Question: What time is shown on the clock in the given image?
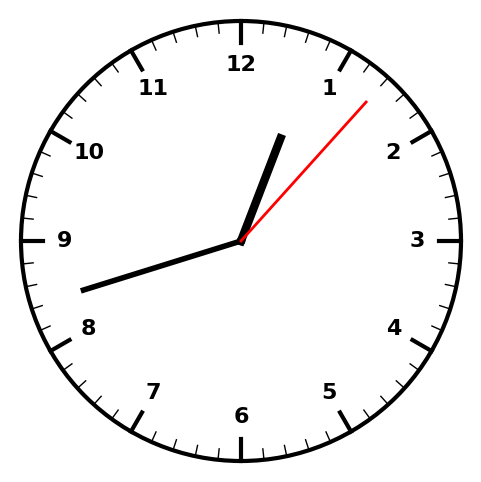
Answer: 12:42:07